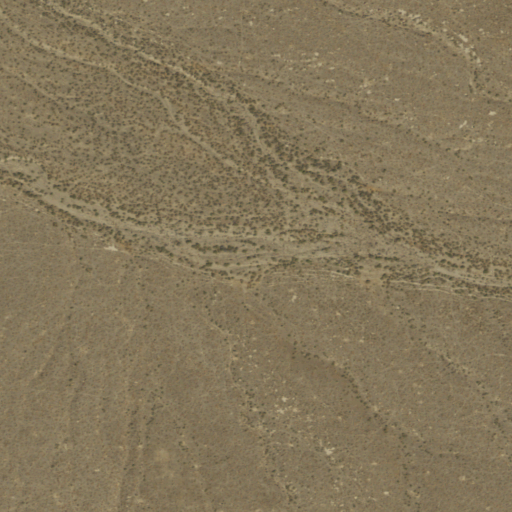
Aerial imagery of valley in Nevada named Zimmershed Canyon containing only shrub